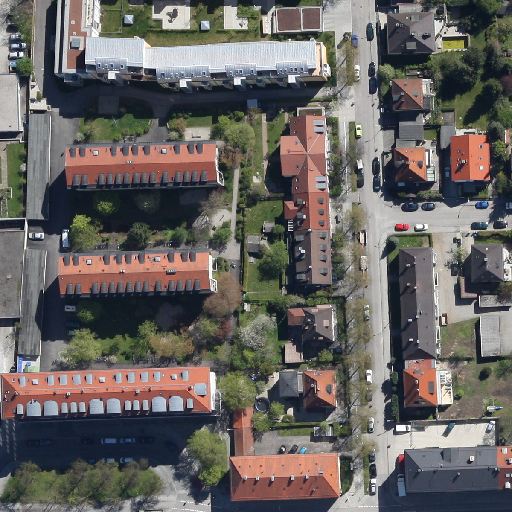
Referring expression: paved road along with tree